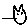
Label: cat